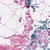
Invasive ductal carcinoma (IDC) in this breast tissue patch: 0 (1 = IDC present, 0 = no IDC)